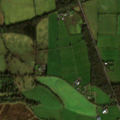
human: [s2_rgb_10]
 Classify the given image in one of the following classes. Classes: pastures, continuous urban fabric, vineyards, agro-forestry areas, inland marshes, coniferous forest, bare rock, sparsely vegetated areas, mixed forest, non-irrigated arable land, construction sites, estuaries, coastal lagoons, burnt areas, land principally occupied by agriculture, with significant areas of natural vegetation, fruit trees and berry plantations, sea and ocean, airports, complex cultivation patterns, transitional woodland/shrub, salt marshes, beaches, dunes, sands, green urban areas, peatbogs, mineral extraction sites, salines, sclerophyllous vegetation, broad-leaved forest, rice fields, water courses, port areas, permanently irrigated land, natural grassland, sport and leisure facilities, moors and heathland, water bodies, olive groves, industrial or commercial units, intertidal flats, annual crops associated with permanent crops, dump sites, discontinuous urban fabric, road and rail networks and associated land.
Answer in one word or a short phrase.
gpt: non-irrigated arable land, pastures, broad-leaved forest